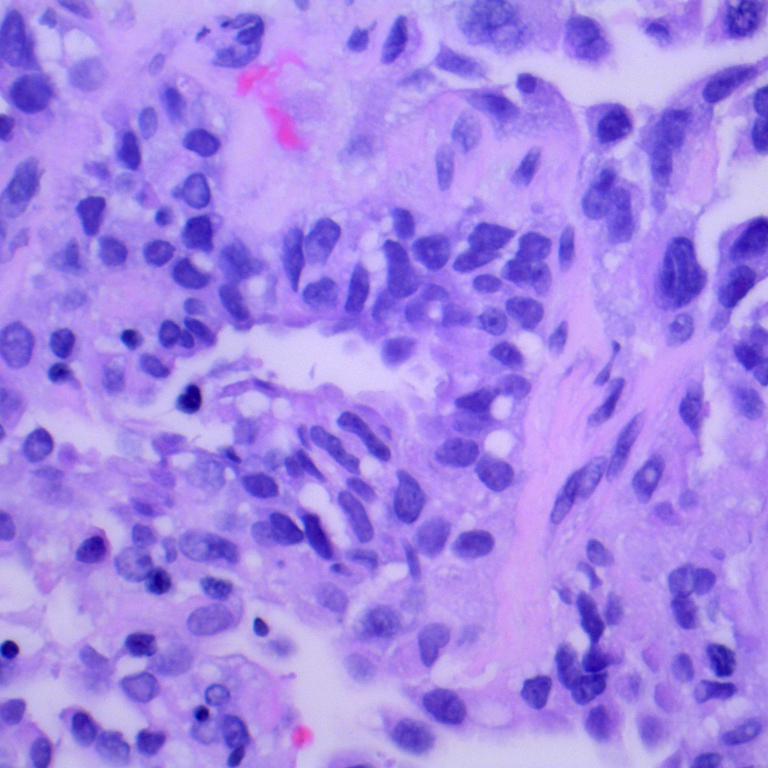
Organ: lung
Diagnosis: adenocarcinomas